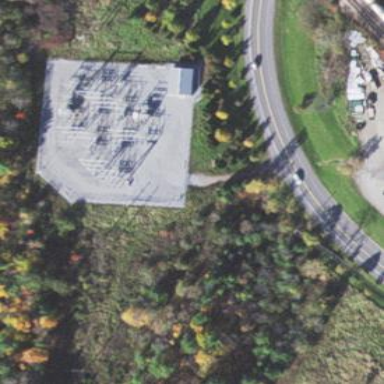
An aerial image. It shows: Distribution-level power substation.